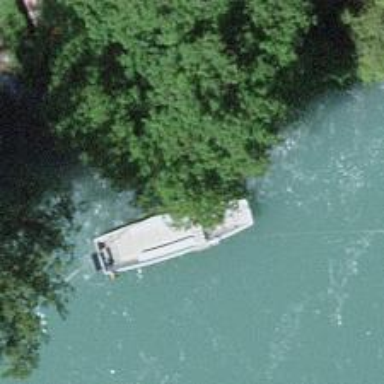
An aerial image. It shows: Ferry equipped with cable system.